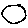
Label: circle